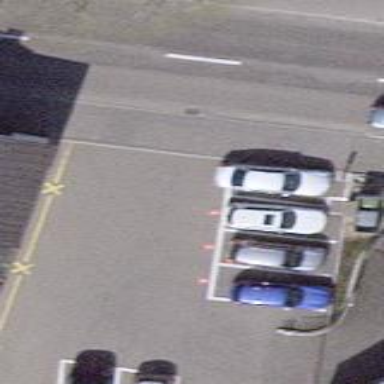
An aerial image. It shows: Parking area with pebblestone surface.